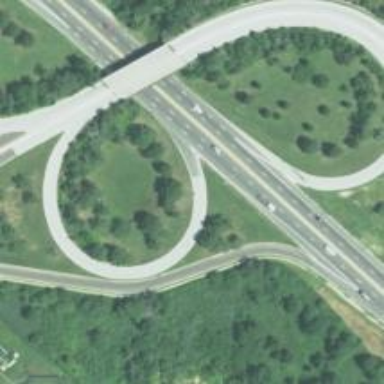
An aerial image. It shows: Trunk link highway.